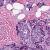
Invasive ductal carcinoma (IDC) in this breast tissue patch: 1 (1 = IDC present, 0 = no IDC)